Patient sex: M
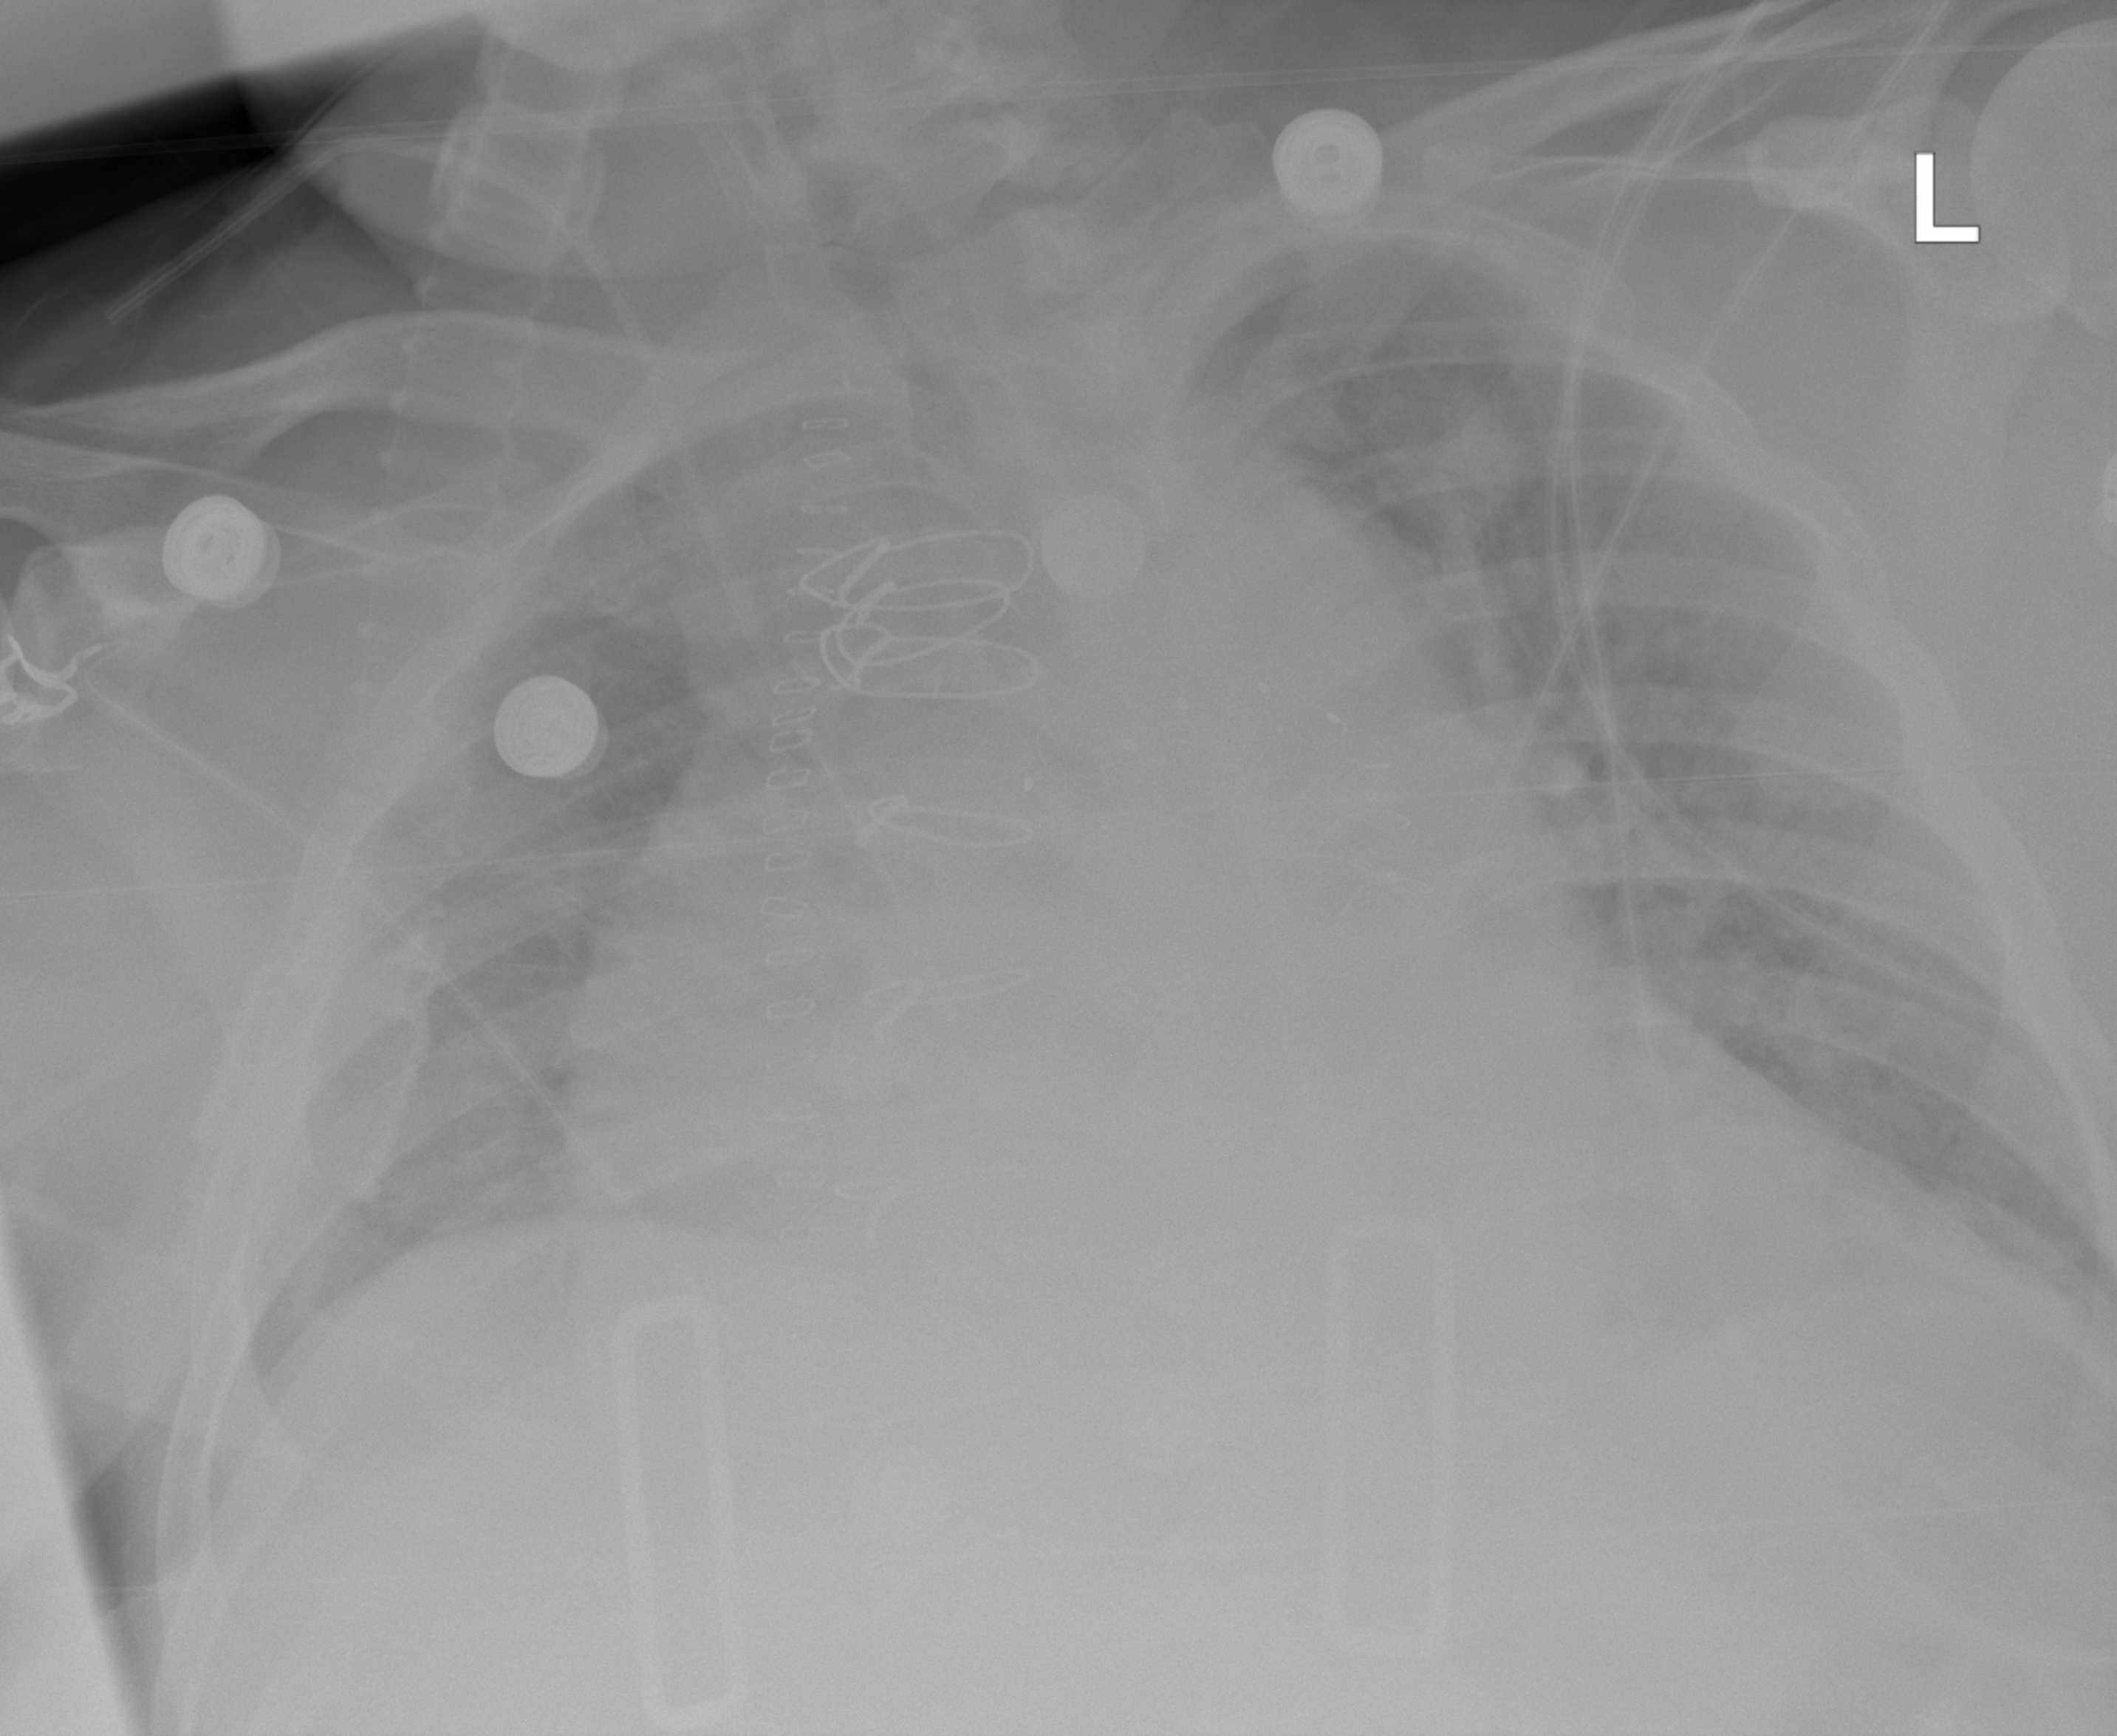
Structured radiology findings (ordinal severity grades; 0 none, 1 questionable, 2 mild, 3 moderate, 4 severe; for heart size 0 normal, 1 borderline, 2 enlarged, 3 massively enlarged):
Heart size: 2
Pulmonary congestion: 0
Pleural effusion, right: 2
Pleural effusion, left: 2
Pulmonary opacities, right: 0
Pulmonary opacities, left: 0
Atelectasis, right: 2
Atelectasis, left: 0